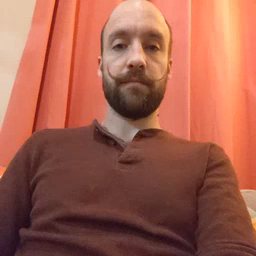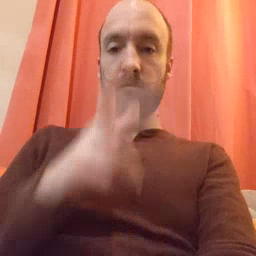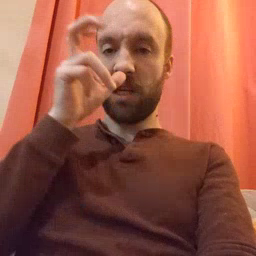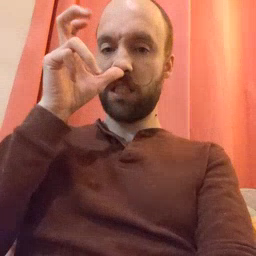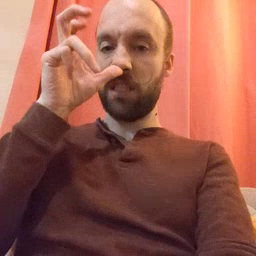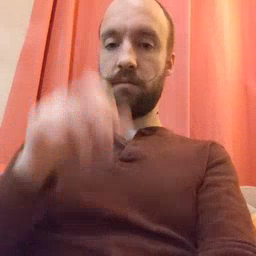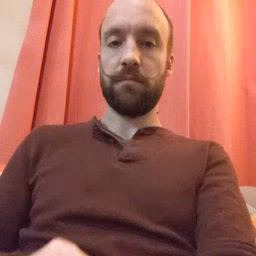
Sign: bug